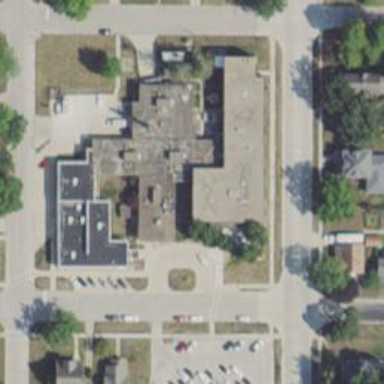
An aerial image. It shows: Healthcare facility identified as hospital.